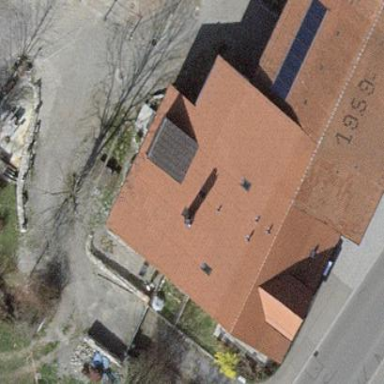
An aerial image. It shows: Terrace building.